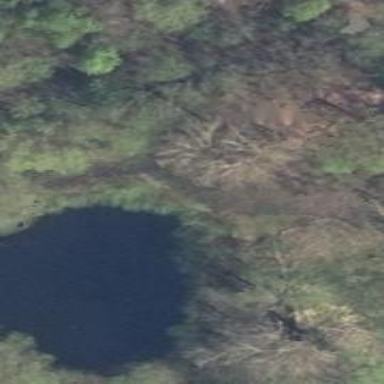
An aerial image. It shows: Pond with natural water.